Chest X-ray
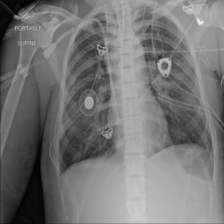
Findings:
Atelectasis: positive
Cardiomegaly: negative
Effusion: negative
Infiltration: negative
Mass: negative
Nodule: negative
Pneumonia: negative
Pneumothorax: negative
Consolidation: negative
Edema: negative
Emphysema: negative
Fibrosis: negative
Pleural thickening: negative
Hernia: negative